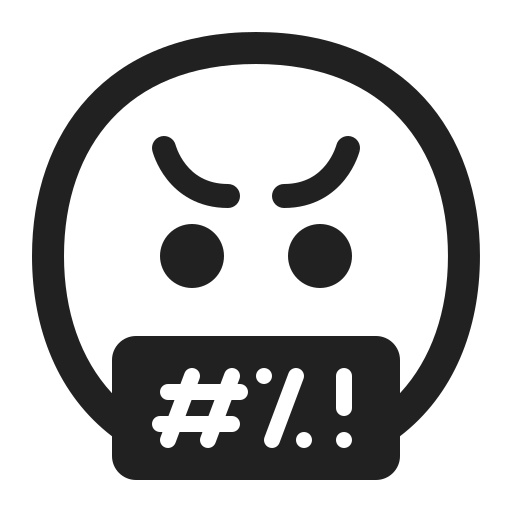
face with symbols on mouth high contrast